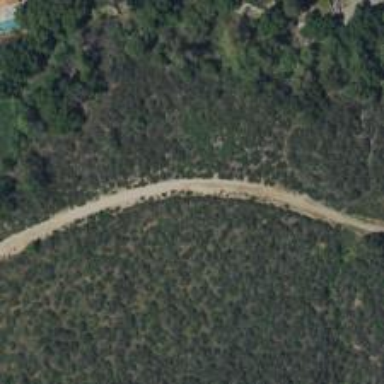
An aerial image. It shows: Track road with grade4 tracktype.